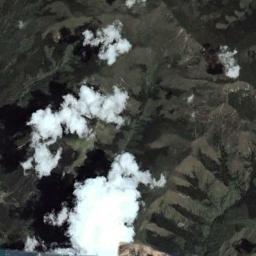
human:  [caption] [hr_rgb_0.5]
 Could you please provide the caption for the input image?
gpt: The white cloud is above the mountain .

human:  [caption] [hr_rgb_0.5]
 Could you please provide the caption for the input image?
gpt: The cumulus clouds are located above the land covered by some vegetation while some ups and downs are on the land .

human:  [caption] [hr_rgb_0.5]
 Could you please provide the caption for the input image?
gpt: A thin cloud floated over the neat farmland .

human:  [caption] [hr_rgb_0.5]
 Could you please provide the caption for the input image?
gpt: The clouds are in the air and the clouds are cast on the green and brown intersecting ground .

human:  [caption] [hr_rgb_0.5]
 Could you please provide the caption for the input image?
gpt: A few pieces of white clouds over a mountain .